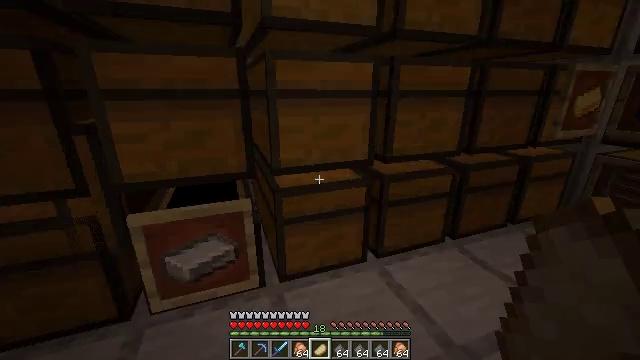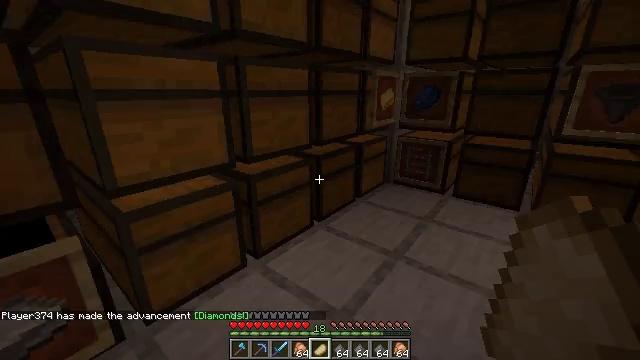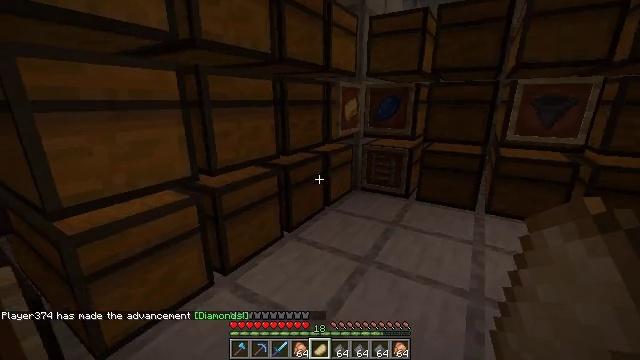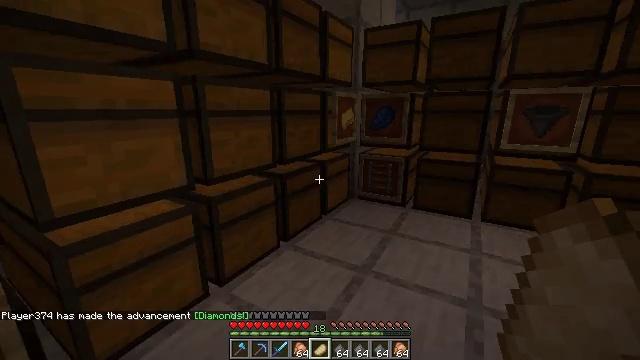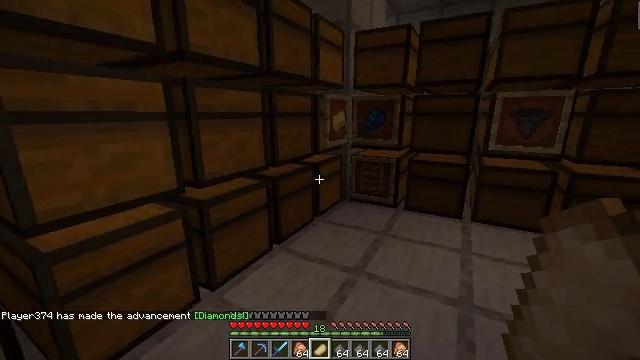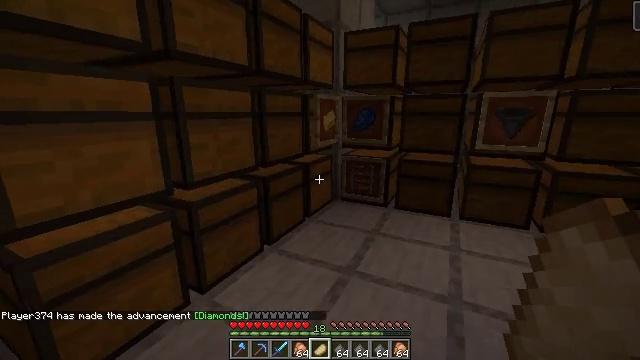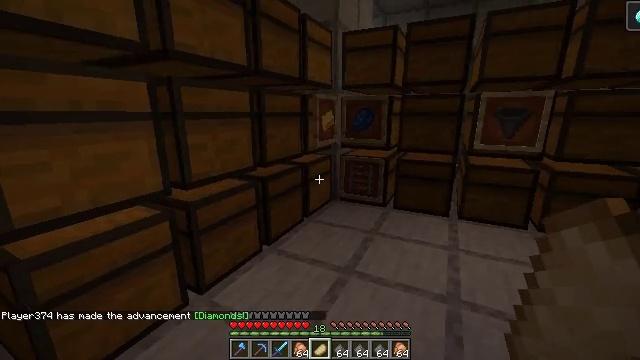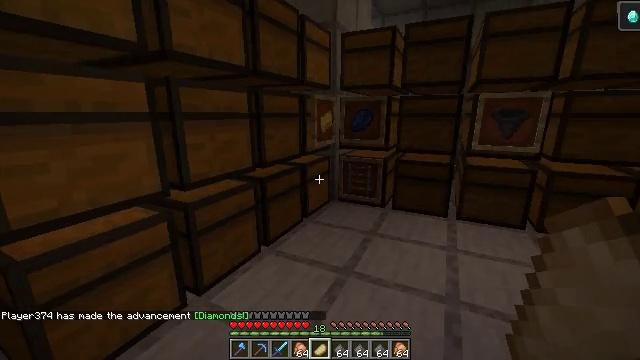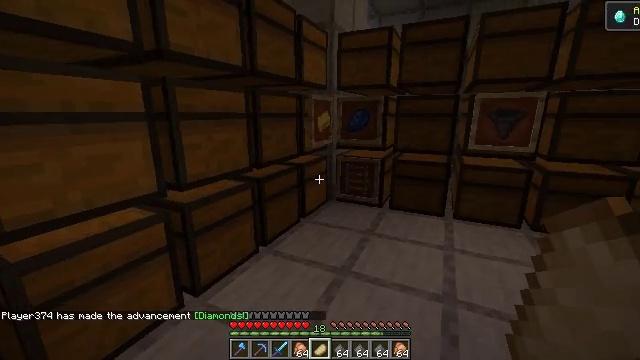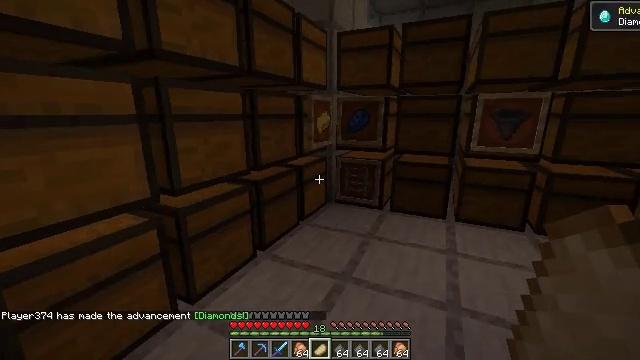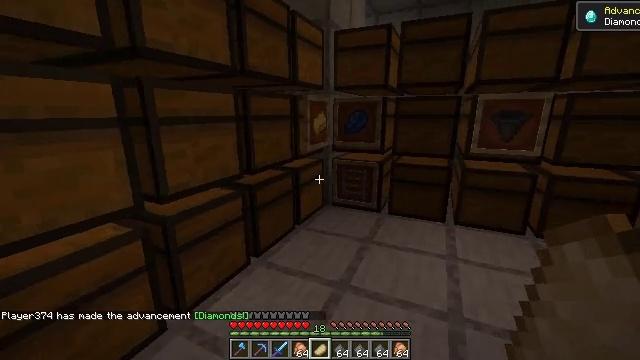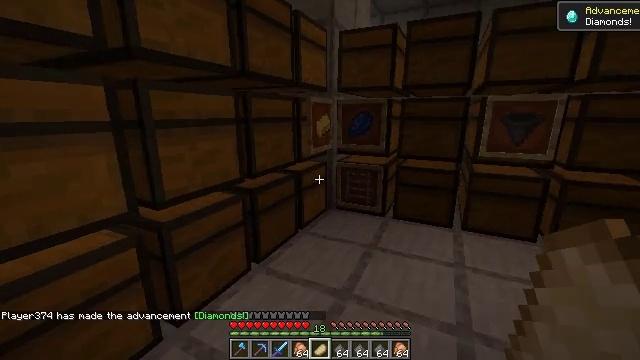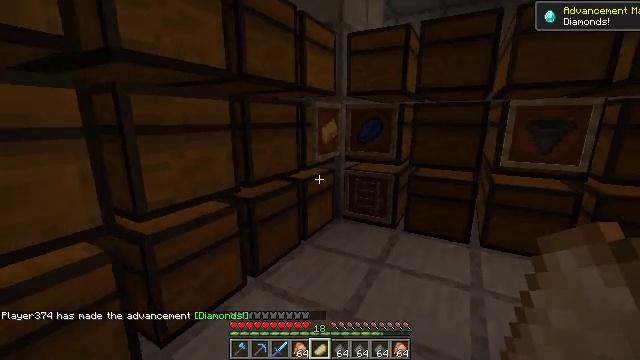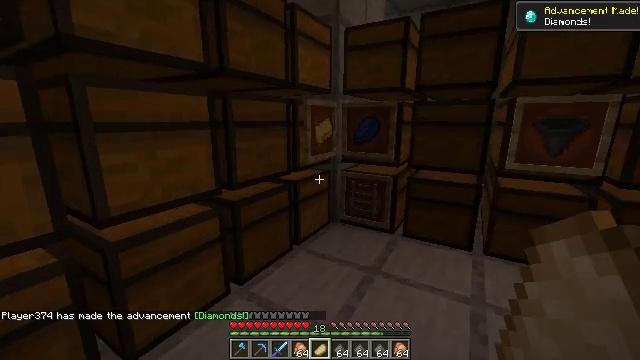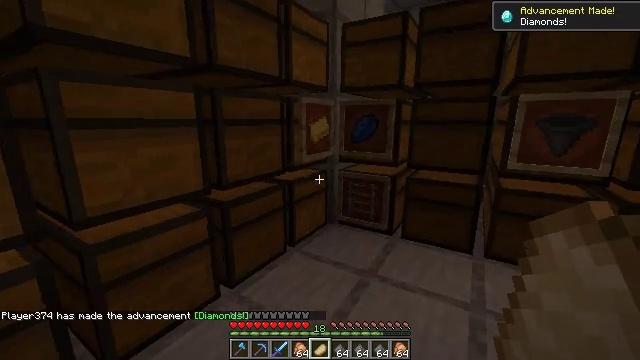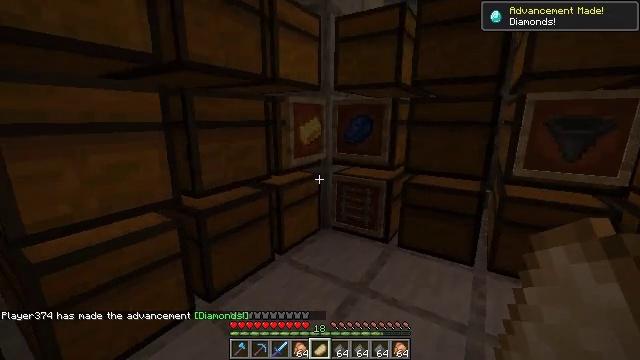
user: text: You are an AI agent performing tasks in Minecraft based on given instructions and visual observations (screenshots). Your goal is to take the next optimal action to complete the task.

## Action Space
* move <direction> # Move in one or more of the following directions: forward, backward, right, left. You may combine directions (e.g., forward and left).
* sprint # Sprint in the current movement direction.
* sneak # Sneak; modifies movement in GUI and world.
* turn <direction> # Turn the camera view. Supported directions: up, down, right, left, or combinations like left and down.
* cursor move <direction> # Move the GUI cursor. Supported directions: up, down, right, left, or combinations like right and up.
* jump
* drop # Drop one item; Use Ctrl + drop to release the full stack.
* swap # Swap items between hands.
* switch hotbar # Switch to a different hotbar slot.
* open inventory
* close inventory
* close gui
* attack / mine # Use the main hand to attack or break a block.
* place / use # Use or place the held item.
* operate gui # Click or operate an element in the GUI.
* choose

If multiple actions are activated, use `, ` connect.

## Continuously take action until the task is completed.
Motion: motion action
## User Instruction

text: Break the shulker box to collect it.
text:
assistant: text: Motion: turn right
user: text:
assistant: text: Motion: turn right and up
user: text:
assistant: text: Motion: turn up
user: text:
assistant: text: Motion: turn right
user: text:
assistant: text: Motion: turn right
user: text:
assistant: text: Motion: no_op
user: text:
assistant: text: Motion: no_op
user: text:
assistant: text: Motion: no_op
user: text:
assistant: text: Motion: move forward
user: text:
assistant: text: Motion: move forward
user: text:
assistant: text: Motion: move forward and move right, turn left
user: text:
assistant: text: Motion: move forward and move right, turn left and up
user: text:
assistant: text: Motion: move forward and move right, turn left
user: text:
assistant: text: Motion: move forward and move right
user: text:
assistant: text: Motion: move forward and move right, turn left
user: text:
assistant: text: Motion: move forward and move right, turn left
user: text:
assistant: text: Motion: turn left and down
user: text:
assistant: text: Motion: turn left and down
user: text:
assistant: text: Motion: turn left and down
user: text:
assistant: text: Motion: turn left
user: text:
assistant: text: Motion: no_op
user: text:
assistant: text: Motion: no_op
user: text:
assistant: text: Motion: no_op
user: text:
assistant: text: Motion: no_op
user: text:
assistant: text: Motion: no_op
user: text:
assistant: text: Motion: turn right
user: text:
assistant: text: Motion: turn right
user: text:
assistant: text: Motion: no_op
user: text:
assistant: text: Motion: no_op
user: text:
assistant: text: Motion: use / place